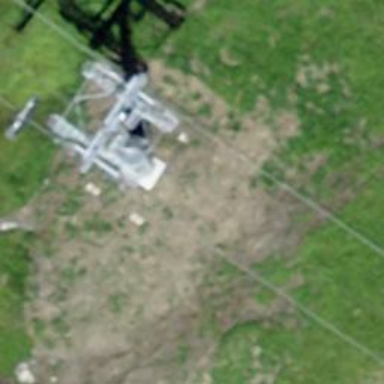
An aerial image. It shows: Pylon for aerialway.